Interaction volume radius: 5 \u00c5
Interaction volume height: 20 \u00c5
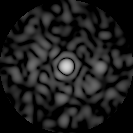
Disorder parameter: 0.8638